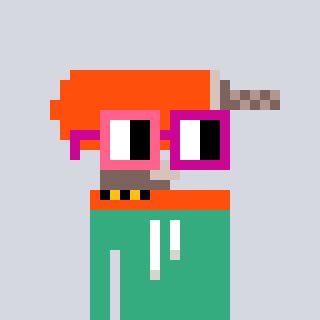
a pixel art character with square pink and red glasses, a drill-shaped head and a teal-colored body on a cool background